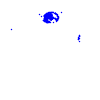
Particle: kaon